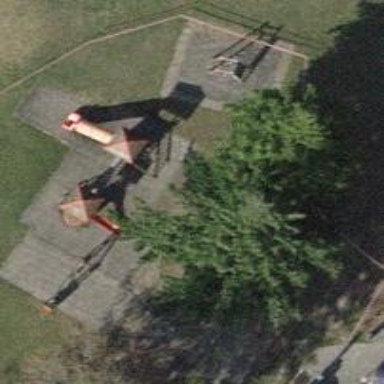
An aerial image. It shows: Brown bench.